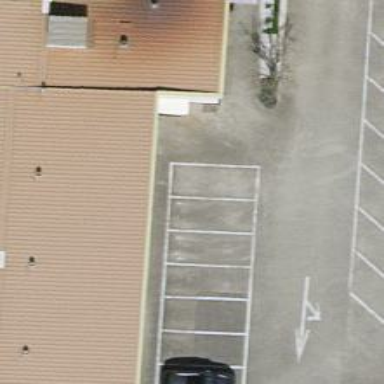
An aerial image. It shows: Charging station.